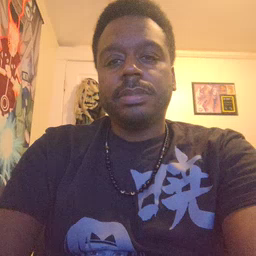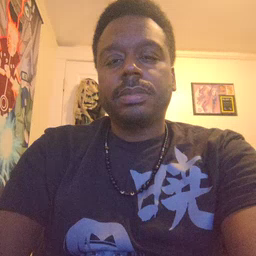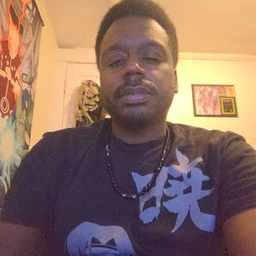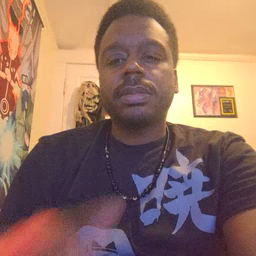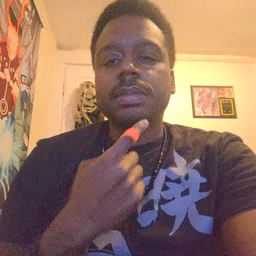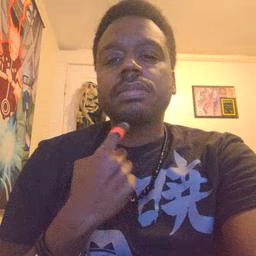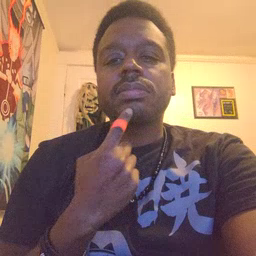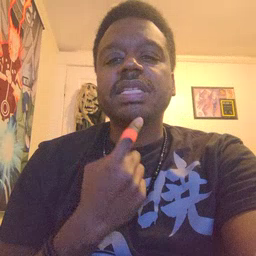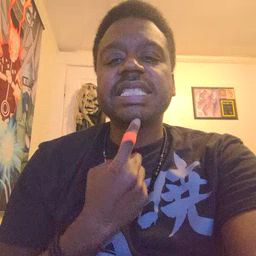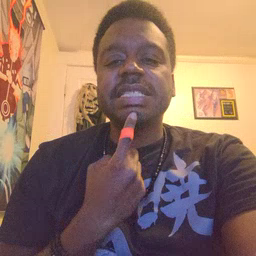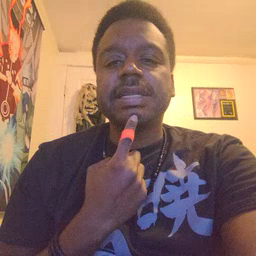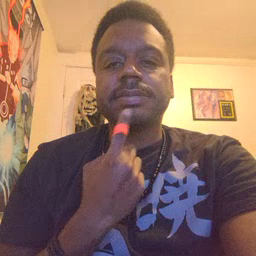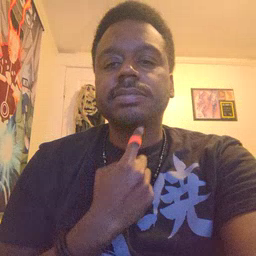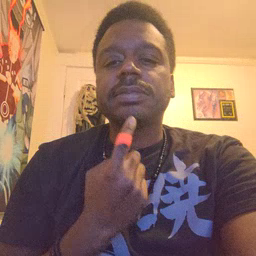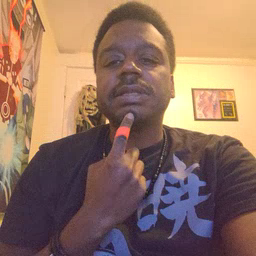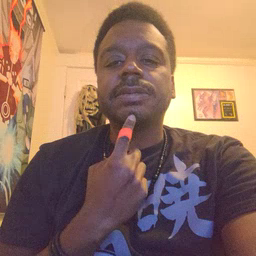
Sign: chin